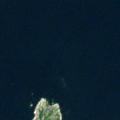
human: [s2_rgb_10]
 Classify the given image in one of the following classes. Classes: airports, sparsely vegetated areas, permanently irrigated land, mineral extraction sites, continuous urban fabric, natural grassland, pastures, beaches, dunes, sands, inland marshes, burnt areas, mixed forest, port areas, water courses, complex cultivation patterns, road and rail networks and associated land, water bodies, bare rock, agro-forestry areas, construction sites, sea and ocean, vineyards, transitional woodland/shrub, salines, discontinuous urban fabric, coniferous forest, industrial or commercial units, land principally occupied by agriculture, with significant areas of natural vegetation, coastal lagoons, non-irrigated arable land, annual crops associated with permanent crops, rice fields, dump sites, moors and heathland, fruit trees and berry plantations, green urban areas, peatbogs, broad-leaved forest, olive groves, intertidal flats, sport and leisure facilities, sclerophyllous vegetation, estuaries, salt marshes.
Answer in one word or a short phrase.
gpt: bare rock, sea and ocean